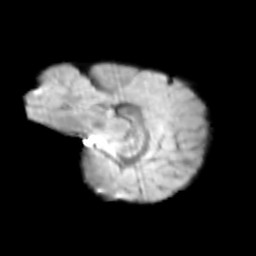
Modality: T2w
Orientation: sagittal
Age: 11
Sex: female
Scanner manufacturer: siemens
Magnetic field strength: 3 T
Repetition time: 3.8 s
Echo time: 0.07 s